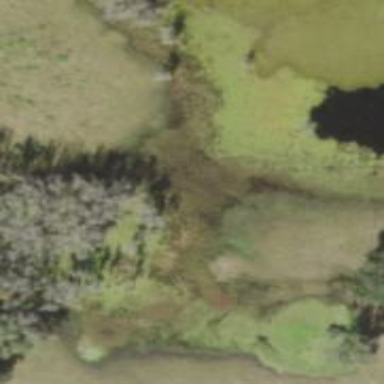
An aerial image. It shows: Wetland area characterized by wet meadow.